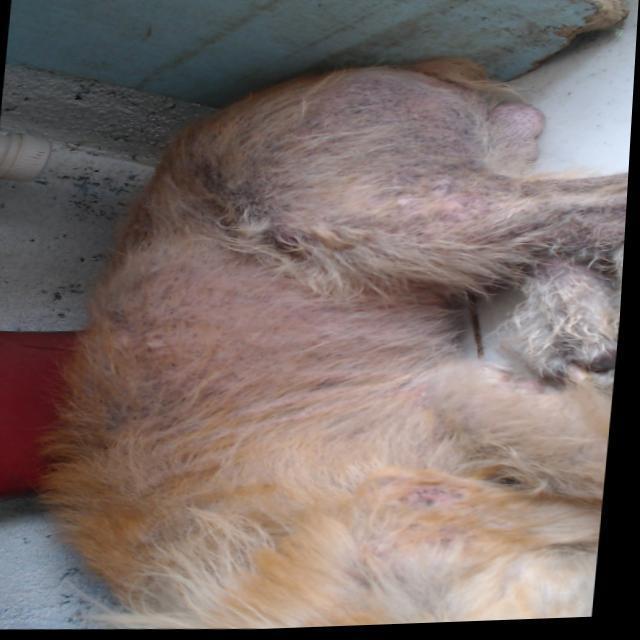
Canine demodicosis (Demodex mange) — caused by Demodex canis mites. Presents with alopecia, follicular papules, pustules, and comedones. Often localized on face and forelimbs.